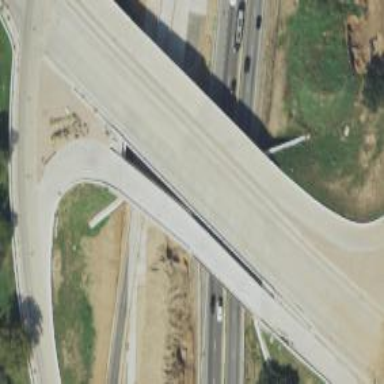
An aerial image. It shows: Secondary link road crossing over bridge.